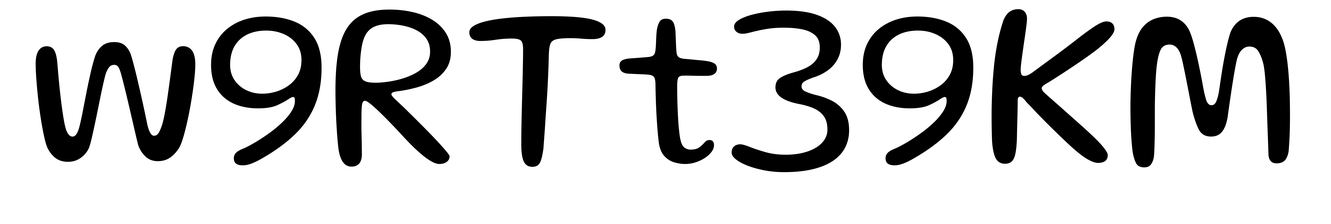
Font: Gluten_Light